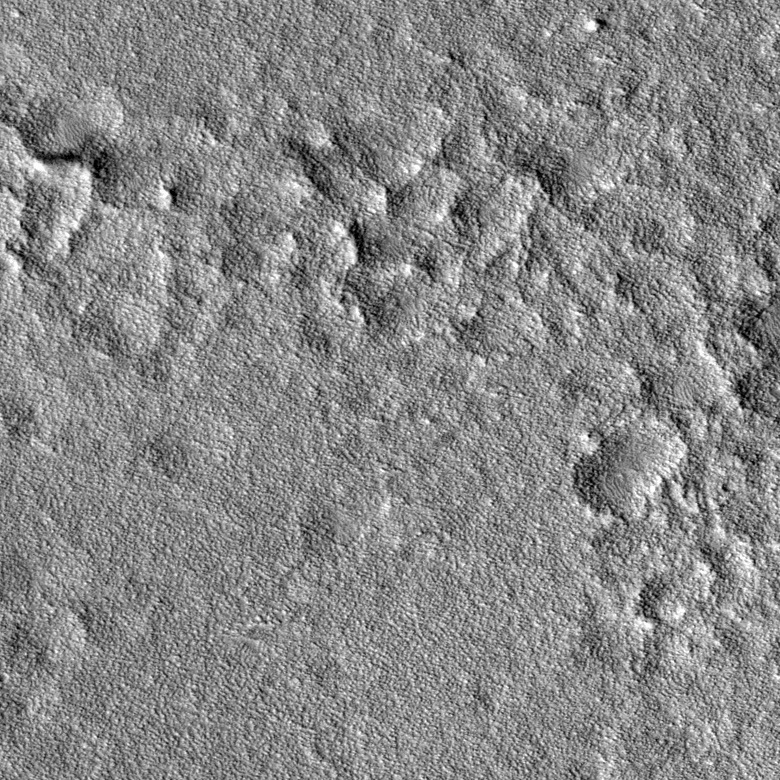
Label: dustdevil